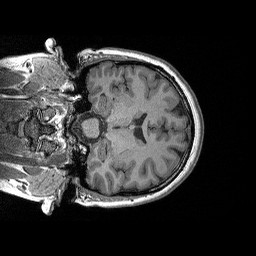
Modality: T1w
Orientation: coronal
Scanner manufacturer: siemens
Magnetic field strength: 3 T
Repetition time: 2.3 s
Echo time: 0.00298 s